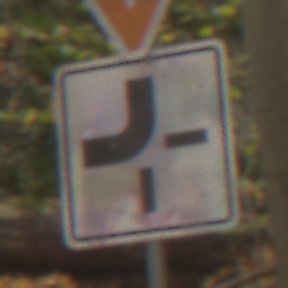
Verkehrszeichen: VerlaufVorfahrtsstrasse2
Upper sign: VorfahrtGewaehren
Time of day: MorningAfternoon
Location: Outdoor (Nature)
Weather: Overcast
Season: Autumn
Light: Natural